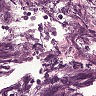
Metastatic tissue present: no